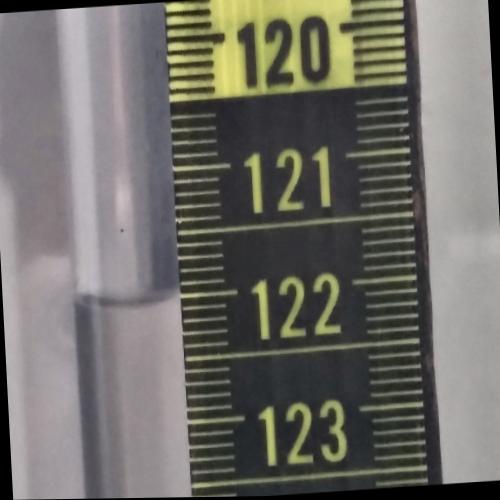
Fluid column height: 122.0 cm